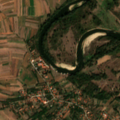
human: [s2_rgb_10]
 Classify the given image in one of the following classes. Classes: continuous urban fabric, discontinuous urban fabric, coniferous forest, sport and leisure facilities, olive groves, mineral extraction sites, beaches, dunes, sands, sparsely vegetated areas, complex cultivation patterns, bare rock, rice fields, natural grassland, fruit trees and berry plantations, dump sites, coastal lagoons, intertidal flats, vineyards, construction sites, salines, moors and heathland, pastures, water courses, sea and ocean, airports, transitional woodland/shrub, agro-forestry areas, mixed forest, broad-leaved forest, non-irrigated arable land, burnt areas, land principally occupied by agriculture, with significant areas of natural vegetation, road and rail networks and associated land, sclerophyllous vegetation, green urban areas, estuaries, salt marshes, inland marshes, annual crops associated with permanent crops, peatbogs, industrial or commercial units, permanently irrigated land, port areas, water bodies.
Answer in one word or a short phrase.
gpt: discontinuous urban fabric, non-irrigated arable land, complex cultivation patterns, land principally occupied by agriculture, with significant areas of natural vegetation, transitional woodland/shrub, water courses